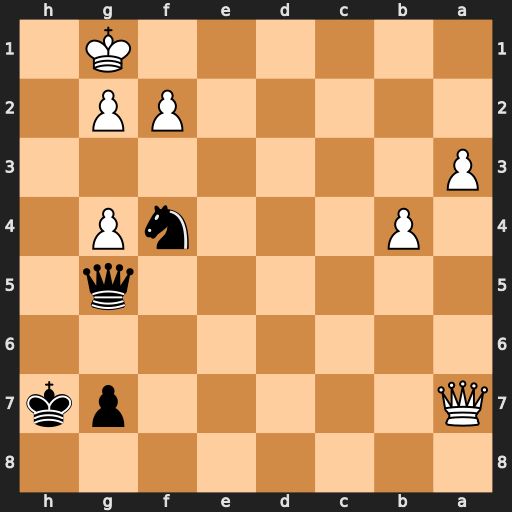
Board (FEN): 8/Q5pk/8/6q1/1P3nP1/P7/5PP1/6K1
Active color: b
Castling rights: -
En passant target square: -
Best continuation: Qd5 f3 Qd1+ Kh2 Qd2 Qg1 Ne2 Qc5 Qf4+ Kh1 Qh6+ Qh5 Ng3+ Kh2 Nxh5